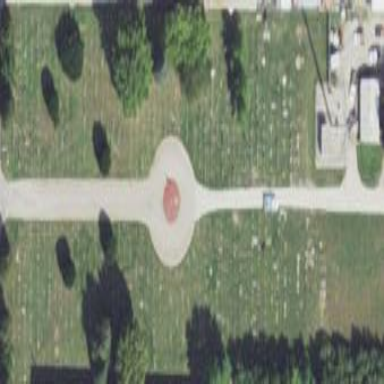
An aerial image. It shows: Cemetery.